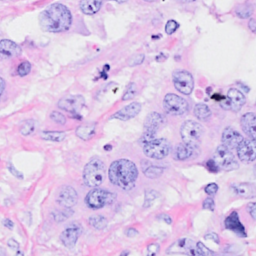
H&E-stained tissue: Breast